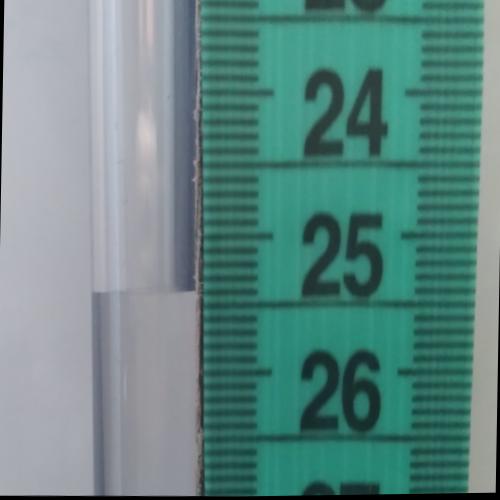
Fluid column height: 25.4 cm